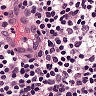
Metastatic tissue present: no